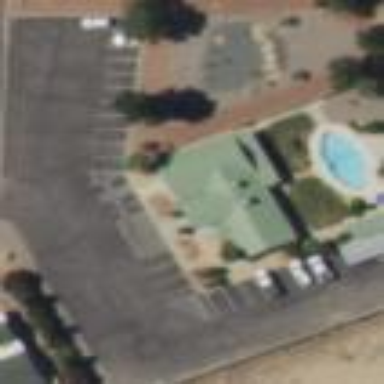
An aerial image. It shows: Parking area.